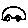
Label: car